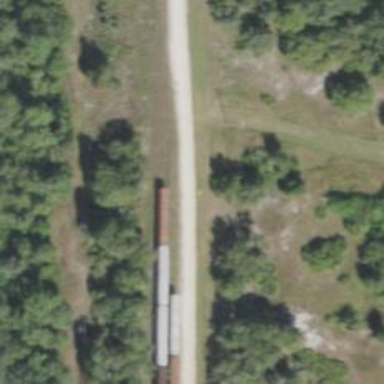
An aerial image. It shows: Historic railway car.